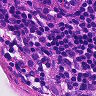
Metastatic tissue present: no